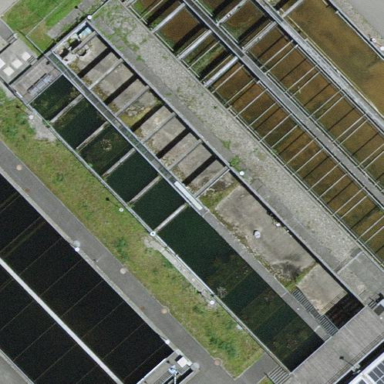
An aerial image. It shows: Image of wastewater.